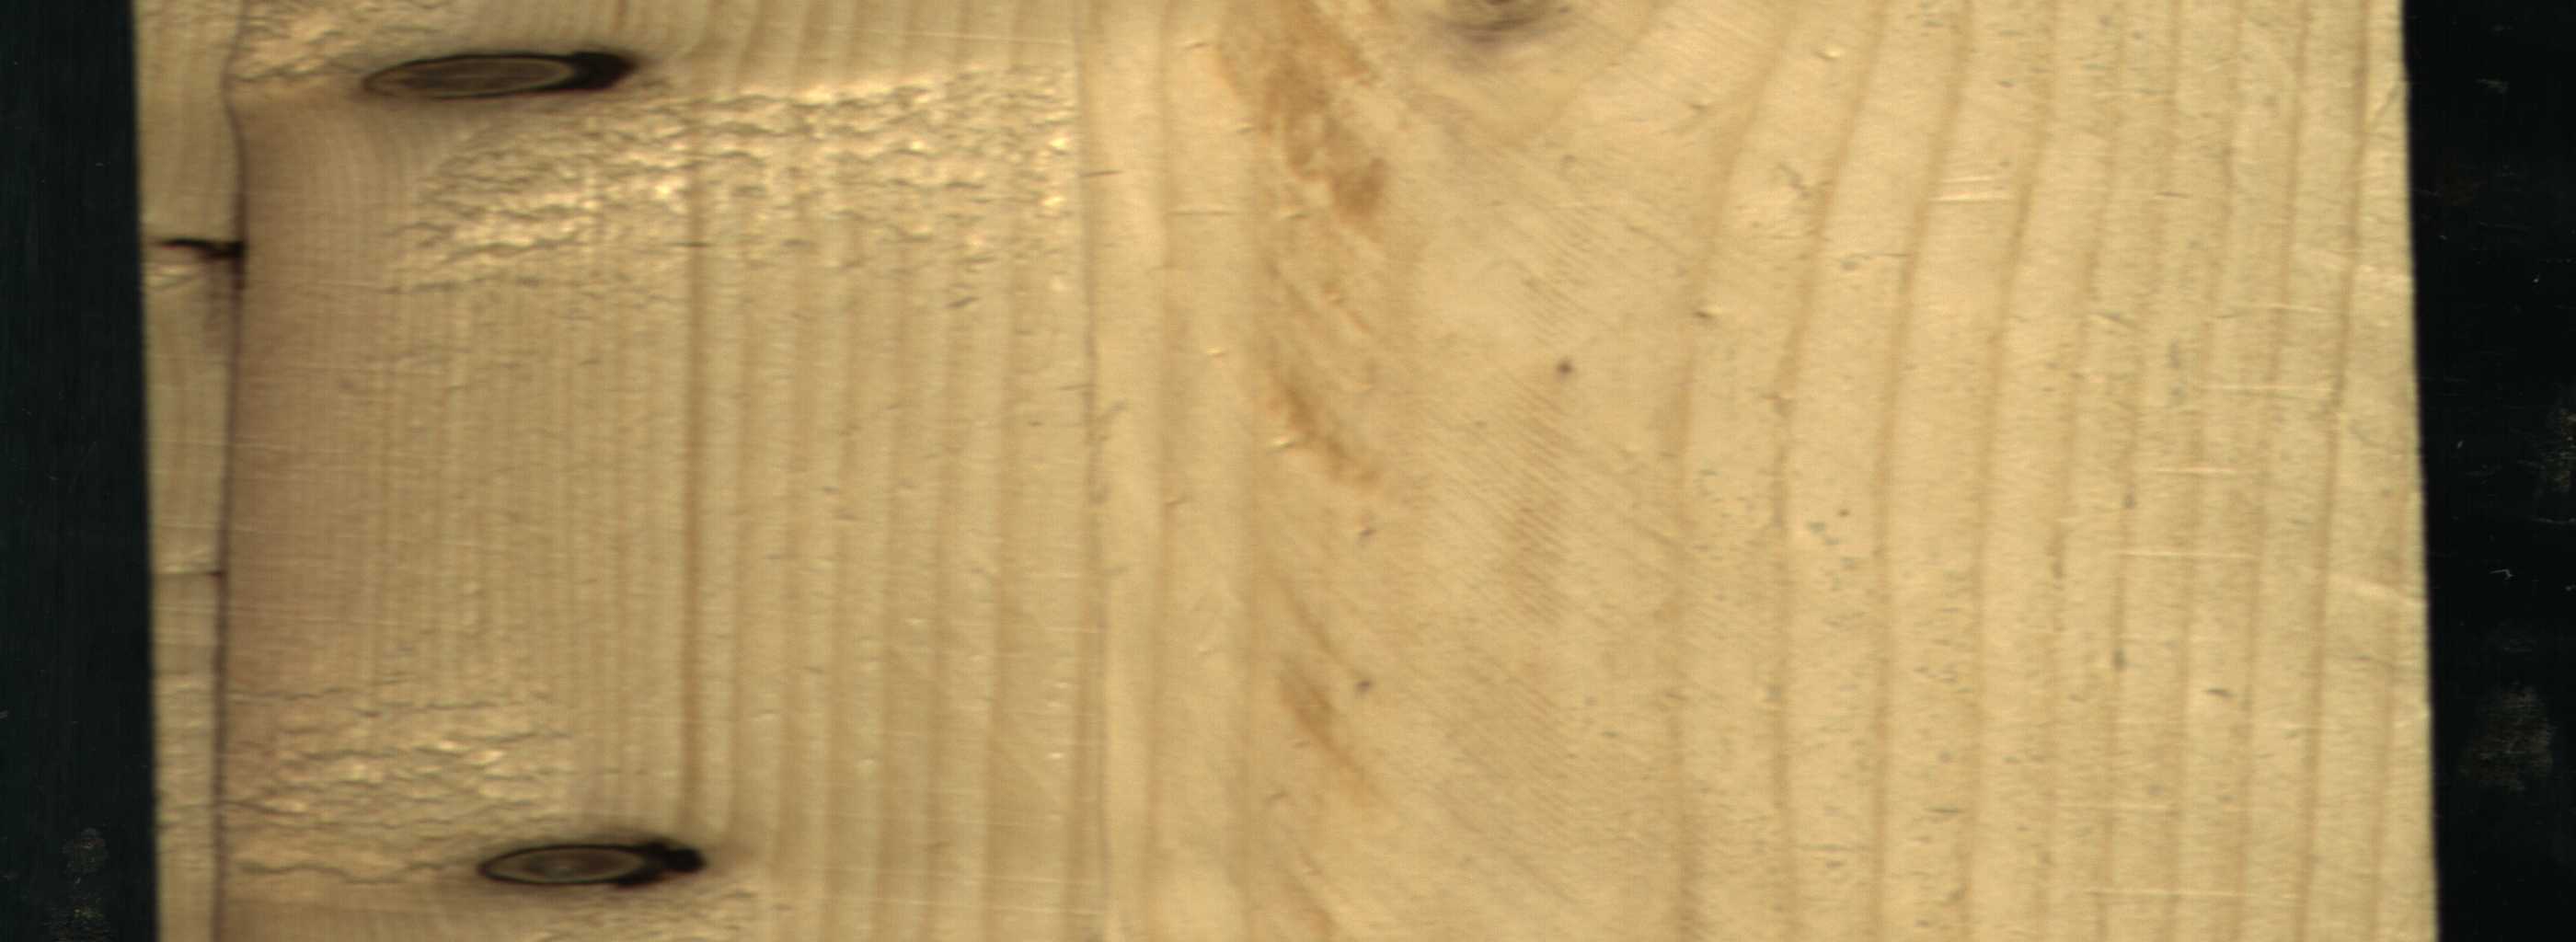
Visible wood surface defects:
Dead_Knot
Dead_Knot
Dead_Knot
Live_Knot